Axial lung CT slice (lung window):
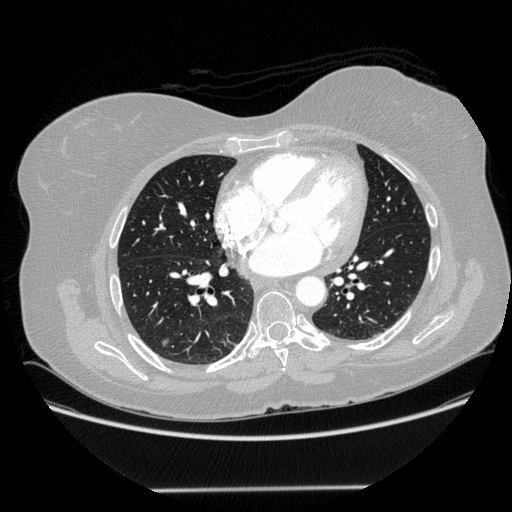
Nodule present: yes
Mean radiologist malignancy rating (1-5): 3